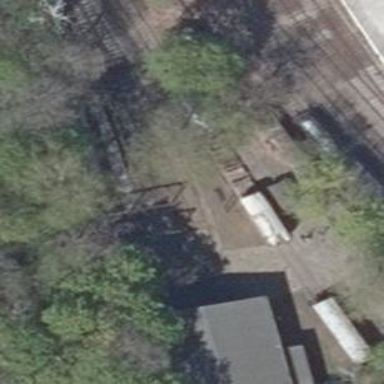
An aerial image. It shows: Preserved rail spur.